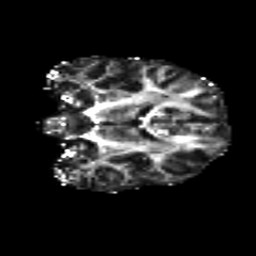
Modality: FA
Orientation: coronal
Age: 21
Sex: female
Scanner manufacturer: siemens
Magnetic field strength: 3 T
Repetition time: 8.8 s
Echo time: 0.085 s